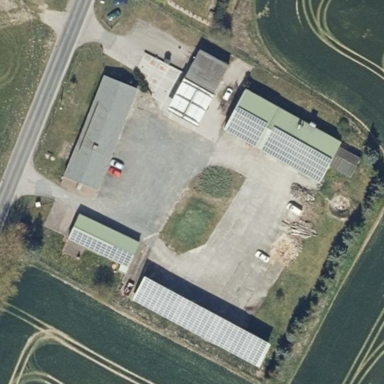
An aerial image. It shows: Farmyard area.